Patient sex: M
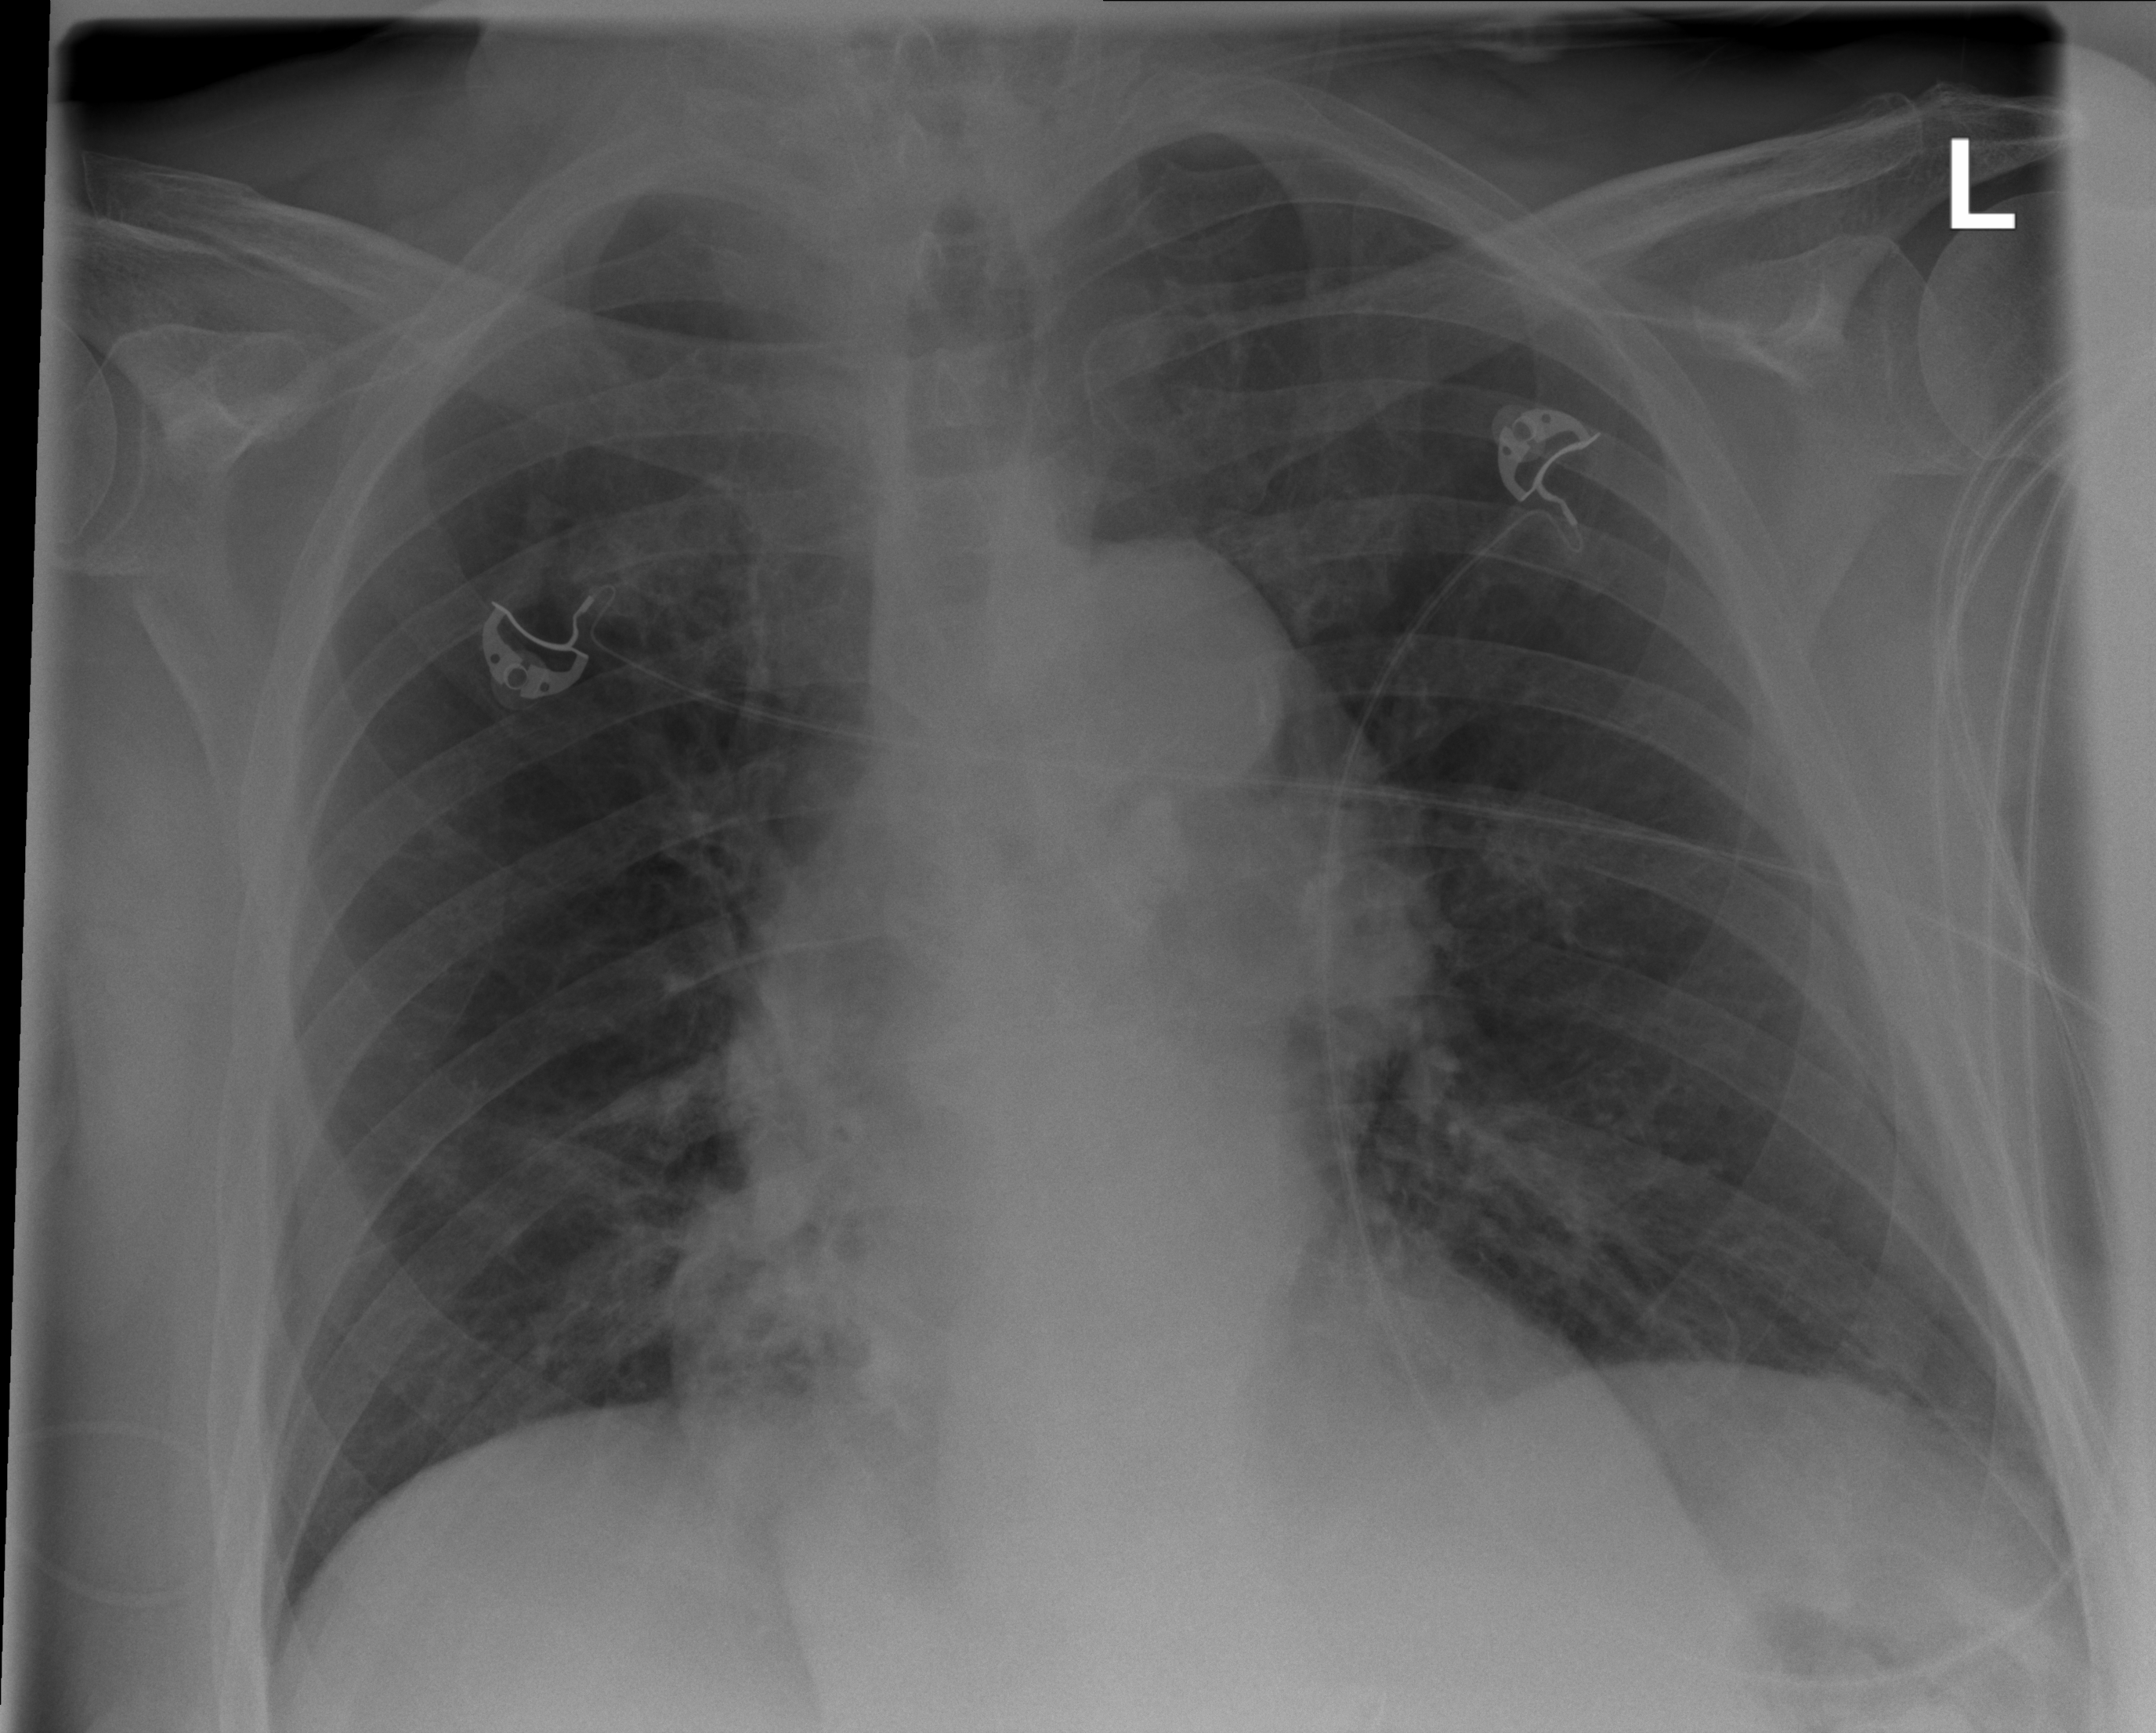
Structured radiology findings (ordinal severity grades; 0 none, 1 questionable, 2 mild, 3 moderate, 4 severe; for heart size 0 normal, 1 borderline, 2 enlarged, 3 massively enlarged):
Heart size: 0
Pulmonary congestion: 0
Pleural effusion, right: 0
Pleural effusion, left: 0
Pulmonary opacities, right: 2
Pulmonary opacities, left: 0
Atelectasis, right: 2
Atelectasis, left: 2